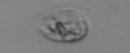
Label: Amoeba